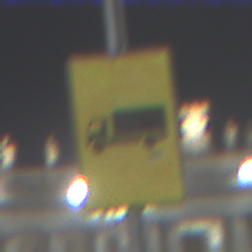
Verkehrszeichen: KFZZulaessigeGesamtmasse3Komma5TOhnePfeilsymbol
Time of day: Night
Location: Outdoor (Urban)
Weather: PartlyCloudy
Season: NotSpecified
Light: Artificial